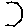
Label: hexagon